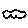
Label: cloud